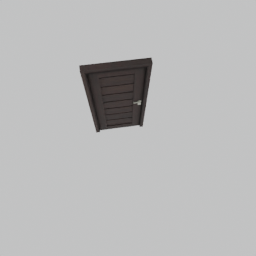
Label: architecture